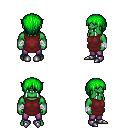
a pixel art fantasy rpg character, male body template, orc, green skin, maroon tunic, magenta pants, green plain hairstyle, white cloth bandages, metal boots, four views (front, back, left, right), 2x2 character sprite sheet, small pixel art, hard edges, no anti-aliasing